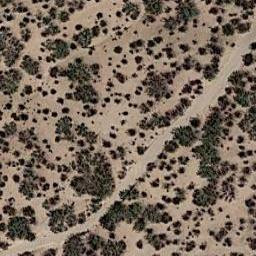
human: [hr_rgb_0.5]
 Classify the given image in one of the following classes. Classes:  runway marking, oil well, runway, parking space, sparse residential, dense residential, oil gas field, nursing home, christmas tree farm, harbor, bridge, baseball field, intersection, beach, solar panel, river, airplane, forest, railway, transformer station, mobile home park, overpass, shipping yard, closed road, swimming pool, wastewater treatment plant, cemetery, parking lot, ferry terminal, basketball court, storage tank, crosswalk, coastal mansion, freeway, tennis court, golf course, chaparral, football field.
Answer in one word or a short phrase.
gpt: chaparral